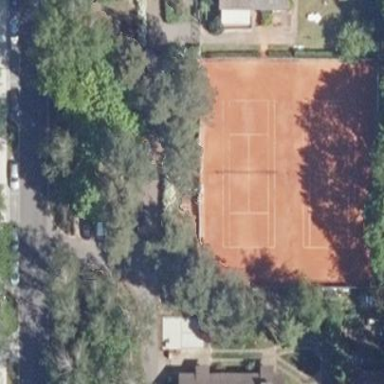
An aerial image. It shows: Clay tennis court in leisure land pitch.